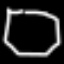
Label: octagon